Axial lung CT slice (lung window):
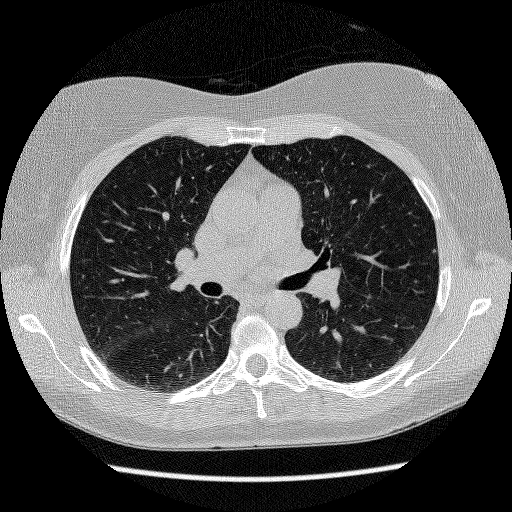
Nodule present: no